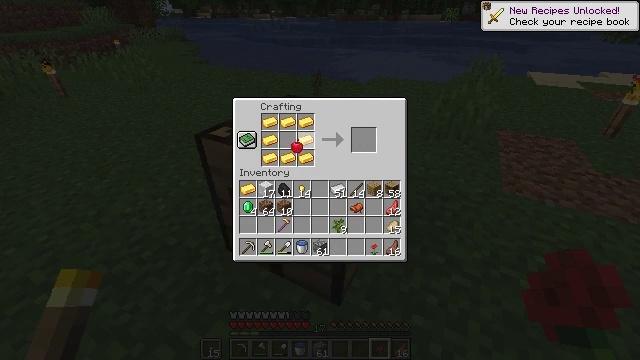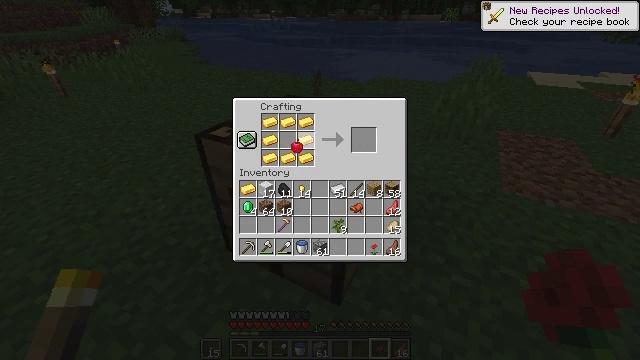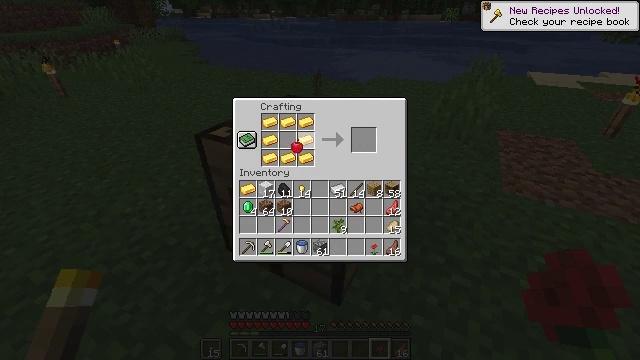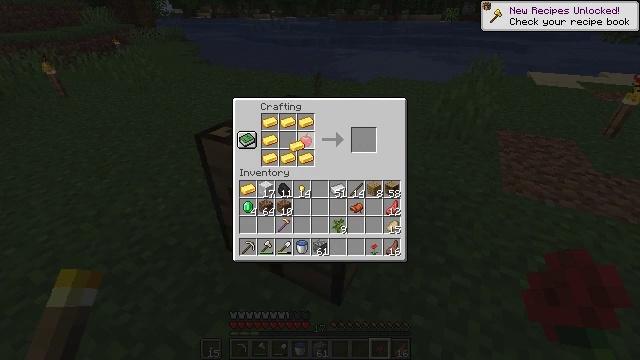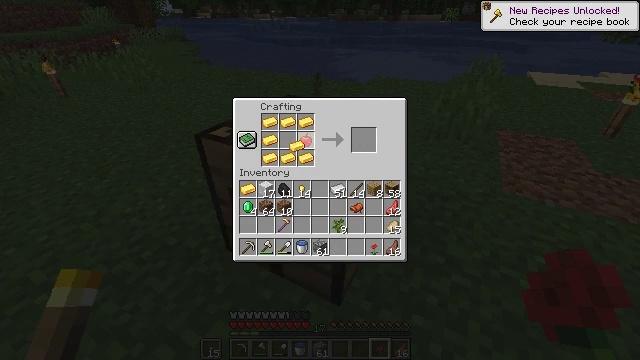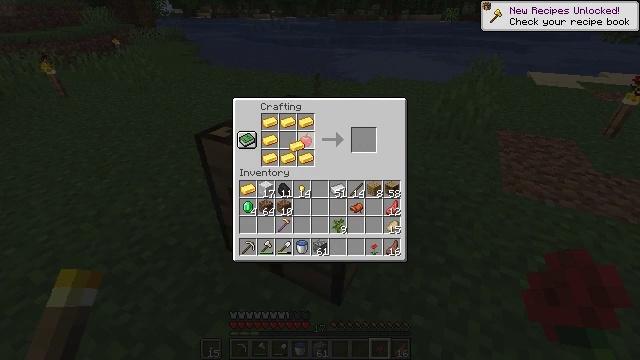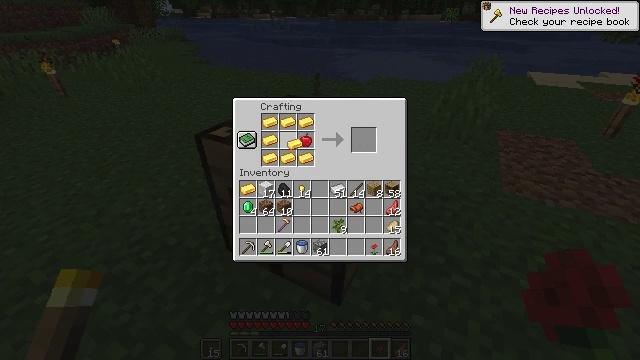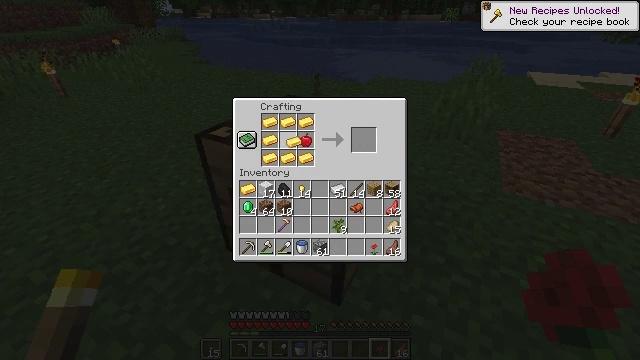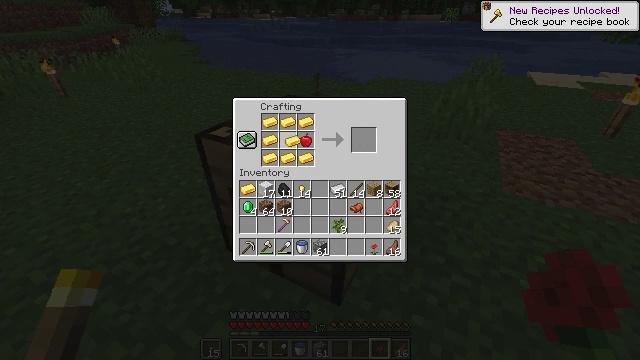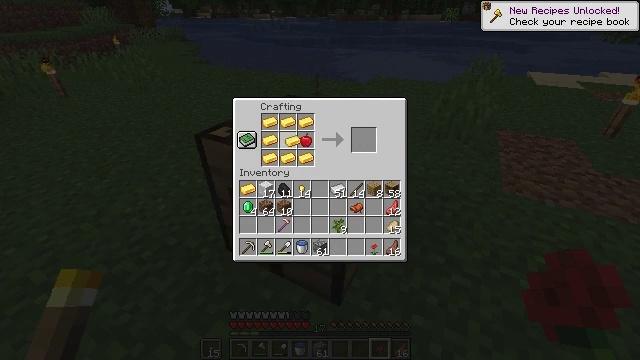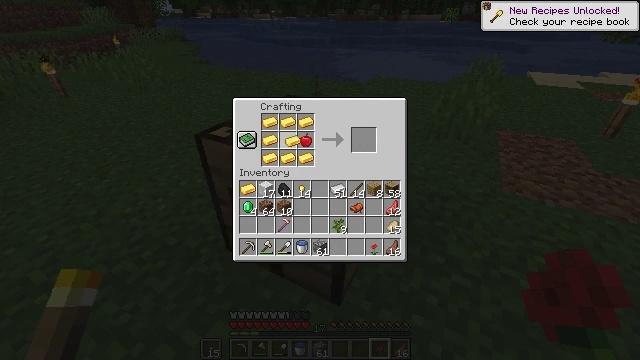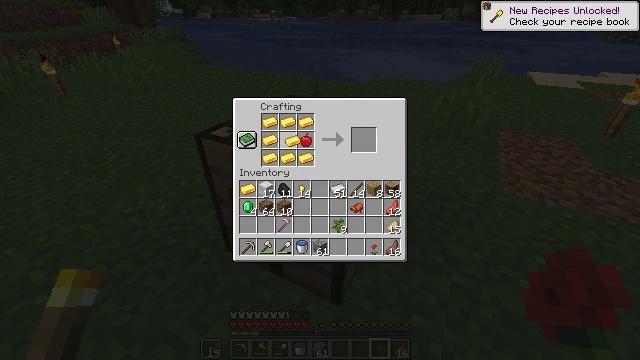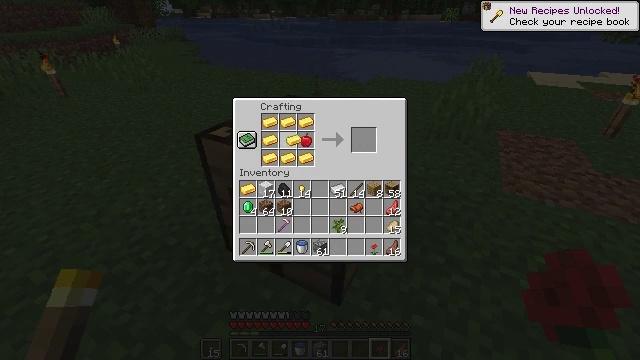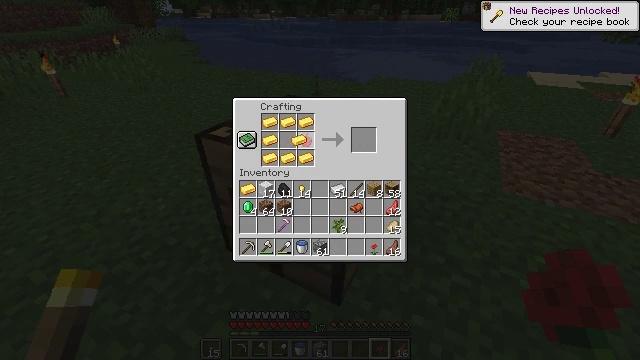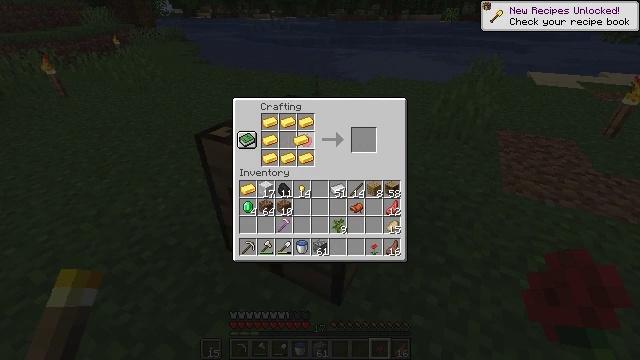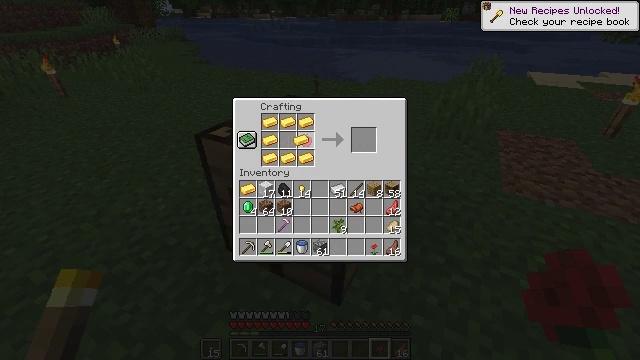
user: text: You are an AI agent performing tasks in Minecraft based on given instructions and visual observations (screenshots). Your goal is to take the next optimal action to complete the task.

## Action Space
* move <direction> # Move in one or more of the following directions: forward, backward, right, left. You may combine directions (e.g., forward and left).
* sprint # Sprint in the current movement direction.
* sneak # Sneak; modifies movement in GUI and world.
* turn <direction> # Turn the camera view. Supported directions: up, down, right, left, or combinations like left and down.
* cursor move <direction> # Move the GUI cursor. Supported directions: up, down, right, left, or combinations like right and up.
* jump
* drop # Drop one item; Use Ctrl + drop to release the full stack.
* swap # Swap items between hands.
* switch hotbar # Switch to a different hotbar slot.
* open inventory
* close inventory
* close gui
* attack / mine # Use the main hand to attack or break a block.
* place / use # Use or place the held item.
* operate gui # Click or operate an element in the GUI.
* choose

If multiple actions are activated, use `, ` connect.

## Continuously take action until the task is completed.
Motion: motion action
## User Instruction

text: Make a golden apple using gold ingots and an apple.
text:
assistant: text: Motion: operate gui
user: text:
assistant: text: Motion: operate gui
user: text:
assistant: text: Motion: no_op
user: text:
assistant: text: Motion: no_op
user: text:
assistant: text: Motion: no_op
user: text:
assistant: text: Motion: no_op
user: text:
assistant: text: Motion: no_op
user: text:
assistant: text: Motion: no_op
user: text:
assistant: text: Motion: no_op
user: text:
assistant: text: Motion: no_op
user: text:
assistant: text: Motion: no_op
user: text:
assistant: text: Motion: no_op
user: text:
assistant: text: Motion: no_op
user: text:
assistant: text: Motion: no_op
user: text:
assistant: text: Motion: no_op
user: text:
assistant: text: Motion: operate gui
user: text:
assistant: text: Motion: operate gui
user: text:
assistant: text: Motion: operate gui
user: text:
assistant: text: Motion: cursor move left
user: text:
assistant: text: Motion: no_op
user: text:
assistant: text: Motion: operate gui
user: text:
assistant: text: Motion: operate gui
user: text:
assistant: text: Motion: operate gui
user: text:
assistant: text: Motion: no_op
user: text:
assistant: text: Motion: no_op
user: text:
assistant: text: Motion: cursor move right
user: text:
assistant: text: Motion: cursor move right
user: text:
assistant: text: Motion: no_op
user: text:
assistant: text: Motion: no_op
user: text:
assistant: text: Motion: cursor move left